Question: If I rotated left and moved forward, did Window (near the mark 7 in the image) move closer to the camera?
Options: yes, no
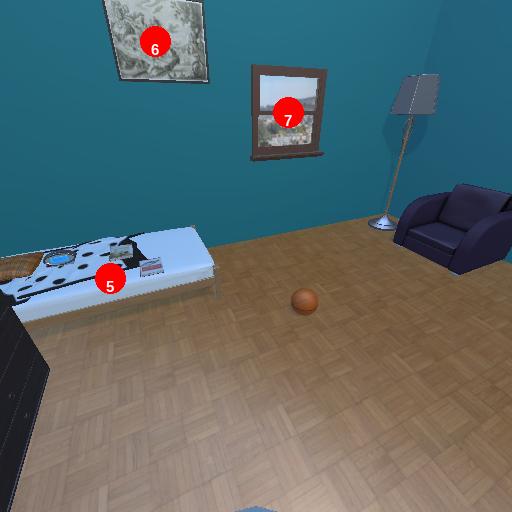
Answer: yes